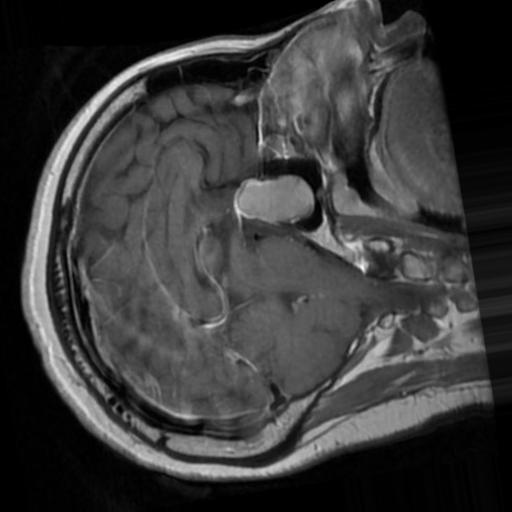
Label: brain_tumor